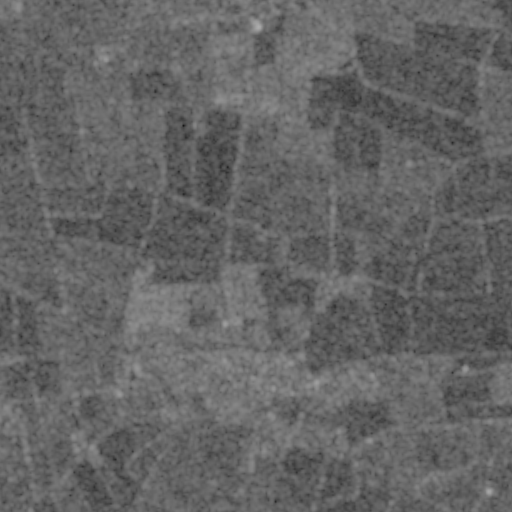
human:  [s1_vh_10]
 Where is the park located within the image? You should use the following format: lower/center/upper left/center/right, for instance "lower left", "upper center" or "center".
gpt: The park is located in the lower center of the image.
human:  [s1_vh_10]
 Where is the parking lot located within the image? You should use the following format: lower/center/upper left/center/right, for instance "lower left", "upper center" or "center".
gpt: The parking lot is located in the lower left of the image.
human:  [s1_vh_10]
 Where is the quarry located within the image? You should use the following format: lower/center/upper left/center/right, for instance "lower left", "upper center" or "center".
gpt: The quarry is located in the lower left of the image.
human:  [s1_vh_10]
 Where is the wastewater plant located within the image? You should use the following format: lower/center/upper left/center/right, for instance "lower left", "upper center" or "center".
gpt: The wastewater plant is located in the lower right of the image.
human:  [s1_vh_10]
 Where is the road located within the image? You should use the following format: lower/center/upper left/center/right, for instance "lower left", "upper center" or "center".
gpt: There is no road in the image.

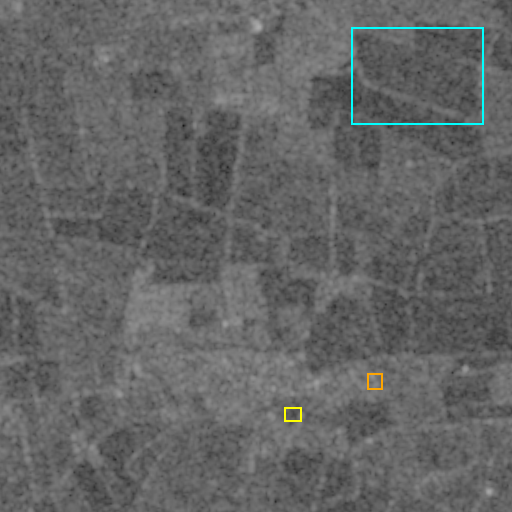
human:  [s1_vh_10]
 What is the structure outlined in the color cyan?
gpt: The structure outlined in cyan is a crop field.
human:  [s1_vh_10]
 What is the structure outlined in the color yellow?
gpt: The structure outlined in yellow is a park.
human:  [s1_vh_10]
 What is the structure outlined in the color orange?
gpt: The structure outlined in orange is a wastewater plant.
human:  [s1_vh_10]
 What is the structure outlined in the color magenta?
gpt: There is no magenta outline.